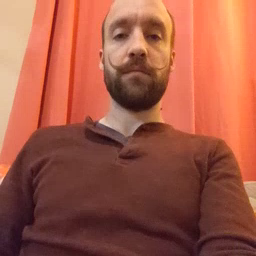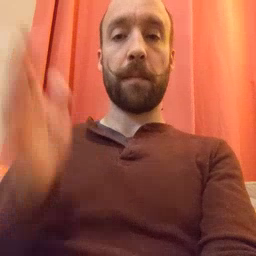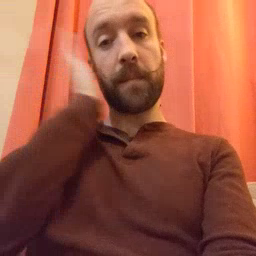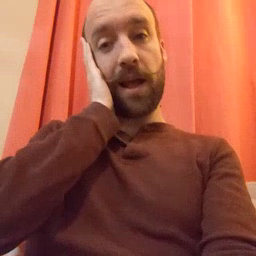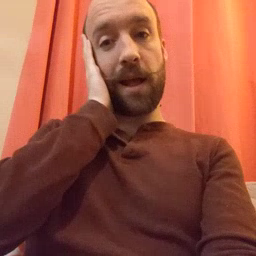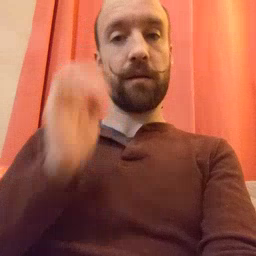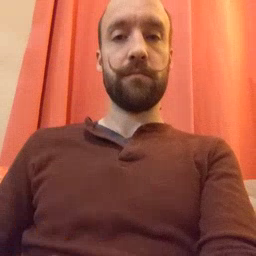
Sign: bed